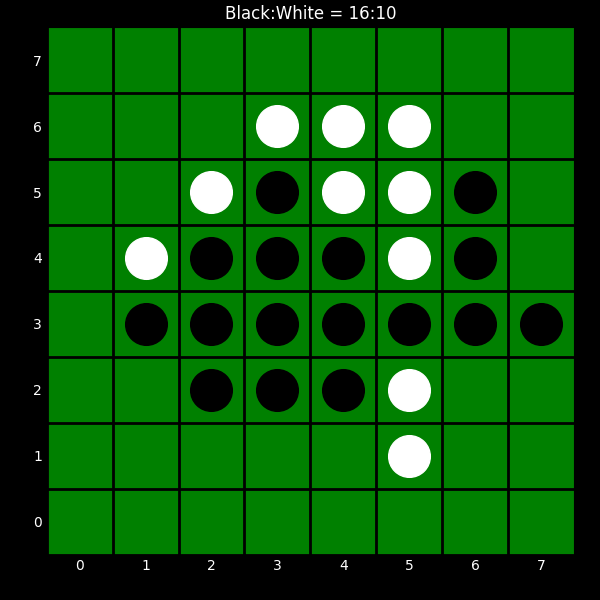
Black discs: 16
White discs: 10